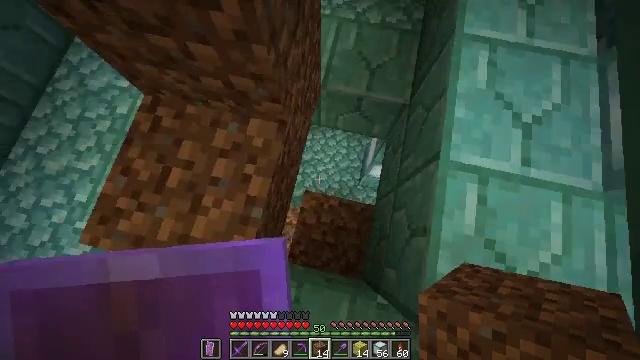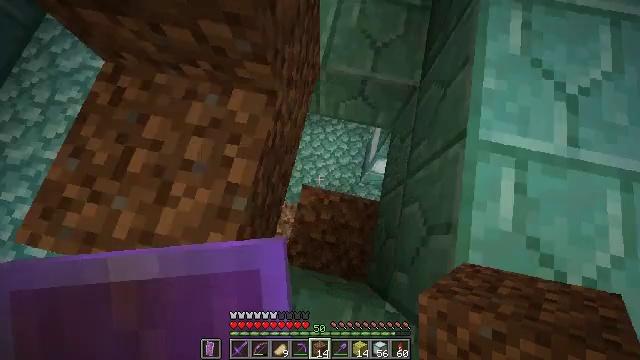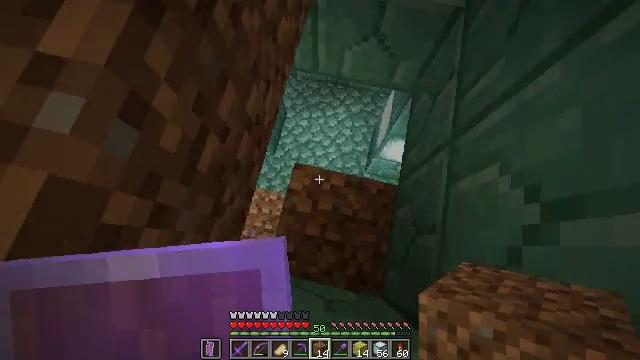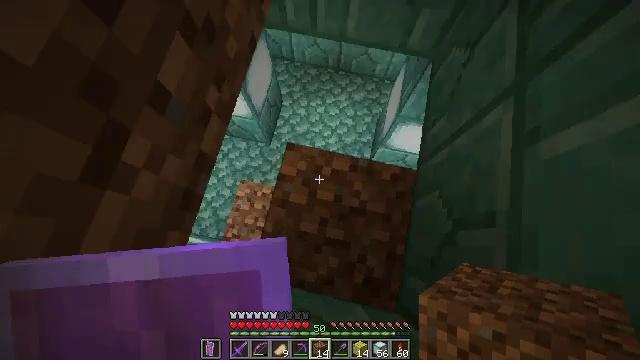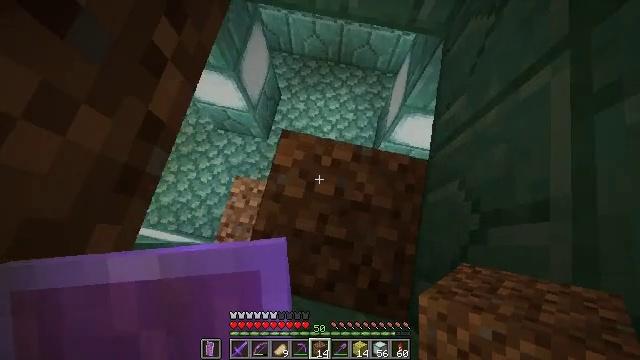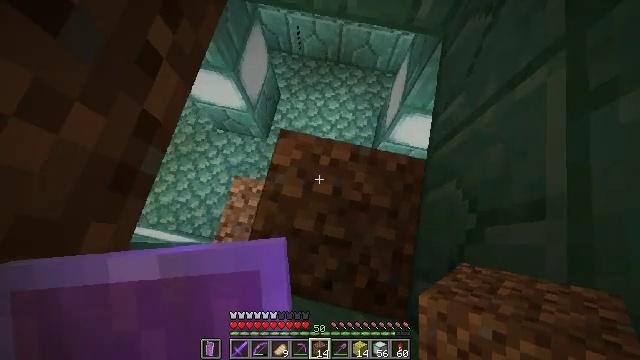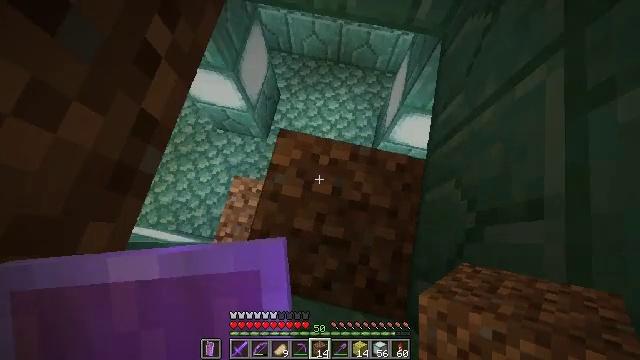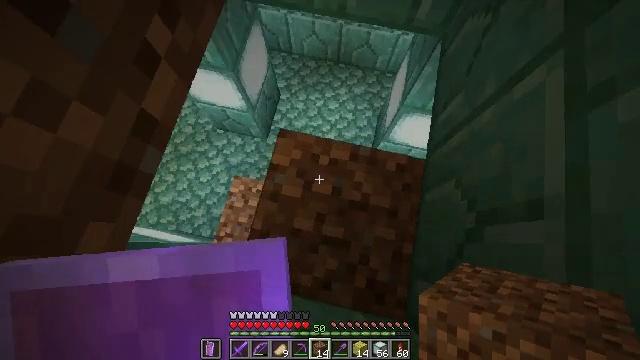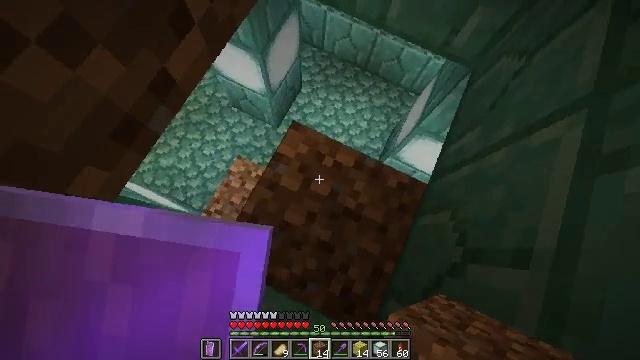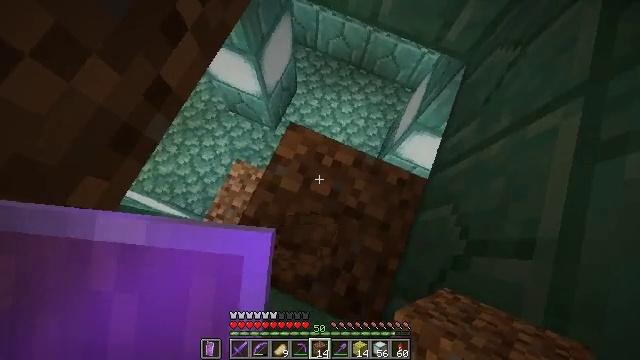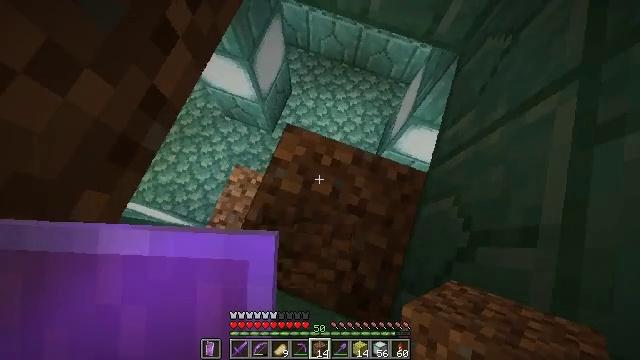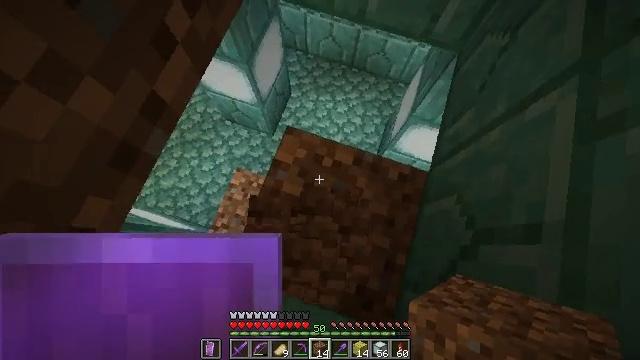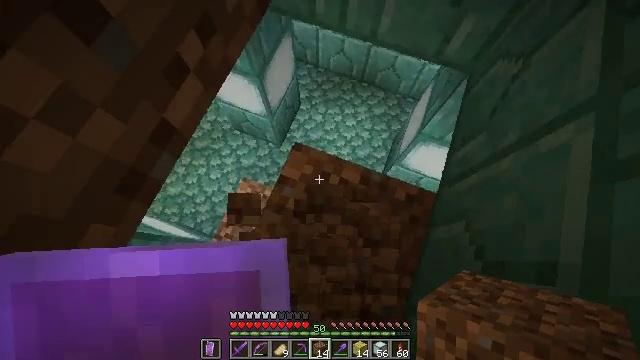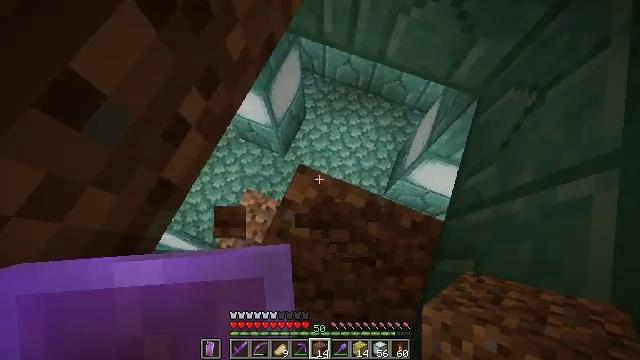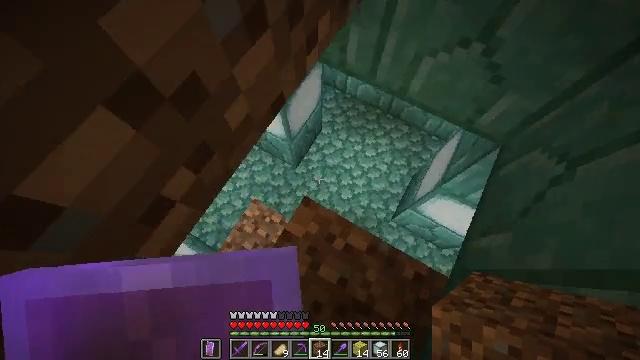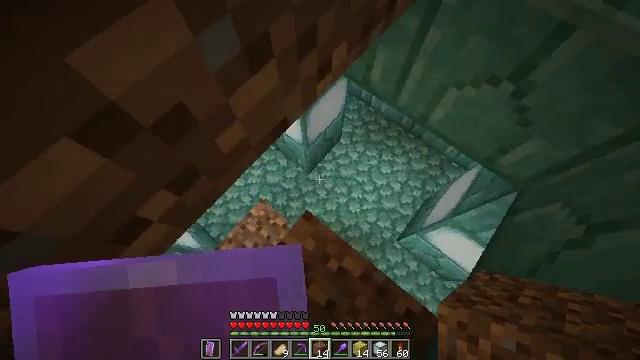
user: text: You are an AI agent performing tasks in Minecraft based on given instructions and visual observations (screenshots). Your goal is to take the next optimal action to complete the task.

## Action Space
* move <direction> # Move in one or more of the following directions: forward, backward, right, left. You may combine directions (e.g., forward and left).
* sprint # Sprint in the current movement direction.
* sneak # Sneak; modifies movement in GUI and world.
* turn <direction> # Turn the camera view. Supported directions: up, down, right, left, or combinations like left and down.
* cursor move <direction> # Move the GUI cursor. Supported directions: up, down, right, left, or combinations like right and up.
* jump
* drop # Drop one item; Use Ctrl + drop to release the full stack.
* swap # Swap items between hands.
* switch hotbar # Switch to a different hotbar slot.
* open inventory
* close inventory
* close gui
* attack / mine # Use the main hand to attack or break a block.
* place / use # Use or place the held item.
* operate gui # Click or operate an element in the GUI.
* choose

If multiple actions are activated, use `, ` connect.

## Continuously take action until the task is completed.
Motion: motion action
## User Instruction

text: craft item sponge
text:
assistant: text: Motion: no_op
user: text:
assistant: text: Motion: no_op
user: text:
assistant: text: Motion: no_op
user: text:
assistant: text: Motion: no_op
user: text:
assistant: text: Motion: no_op
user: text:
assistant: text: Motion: no_op
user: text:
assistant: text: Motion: no_op
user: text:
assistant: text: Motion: no_op
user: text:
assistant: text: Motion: no_op
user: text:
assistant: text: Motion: no_op
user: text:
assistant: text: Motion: turn left
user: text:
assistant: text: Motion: move forward, turn left and up
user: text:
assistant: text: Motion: move forward, turn left
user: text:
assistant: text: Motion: move forward and move right, turn left and up
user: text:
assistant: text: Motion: move forward and move right, turn left
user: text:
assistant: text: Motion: move forward and move right, turn left and up
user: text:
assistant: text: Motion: move forward and move right, turn left and up
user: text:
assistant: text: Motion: move forward and move right, turn left and up
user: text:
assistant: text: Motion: move forward, turn left
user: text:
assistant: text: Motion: no_op
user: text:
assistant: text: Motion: turn left
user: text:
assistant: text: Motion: turn left and up
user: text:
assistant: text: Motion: turn left and up
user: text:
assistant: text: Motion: turn left and up
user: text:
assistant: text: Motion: turn left and up
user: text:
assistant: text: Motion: turn up
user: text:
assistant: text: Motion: turn right and up
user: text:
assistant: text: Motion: move forward, turn right and up
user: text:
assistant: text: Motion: move forward, turn right and up
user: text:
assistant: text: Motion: move forward, turn up